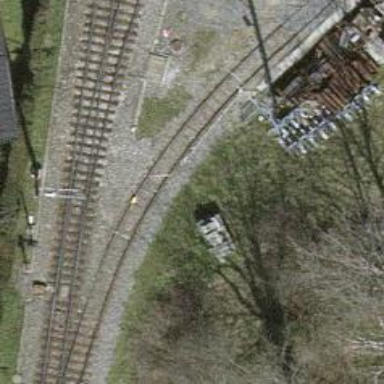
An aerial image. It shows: Narrow gauge railway siding with one track. The railway line is electrified with contact line.